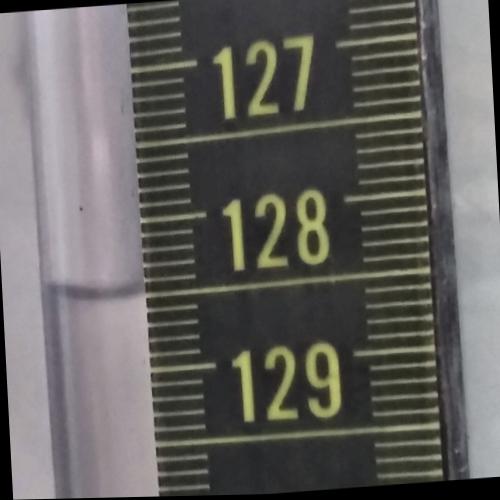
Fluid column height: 128.5 cm